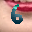
Label: 6